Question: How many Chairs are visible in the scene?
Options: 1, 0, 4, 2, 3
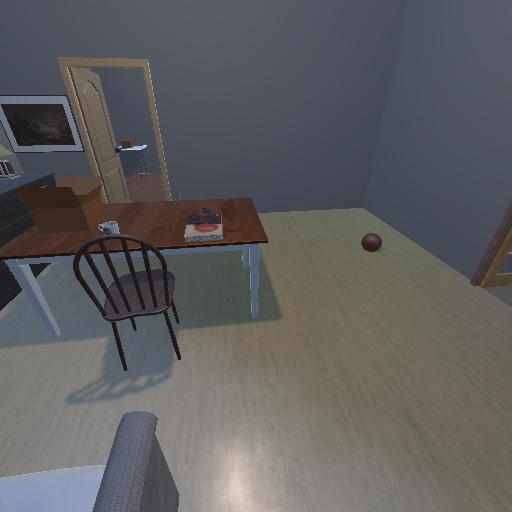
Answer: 1